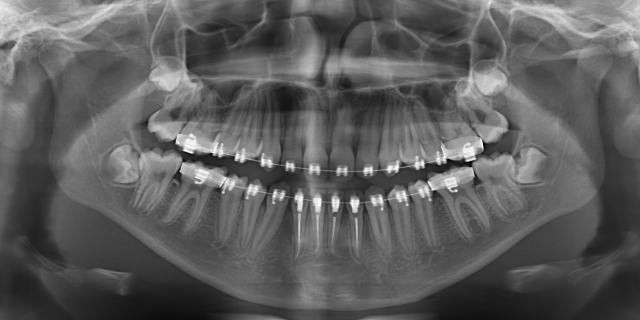
adult